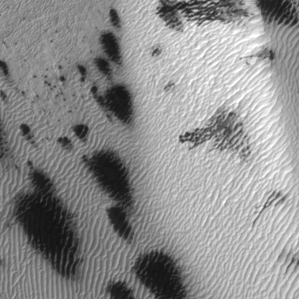
Label: frost